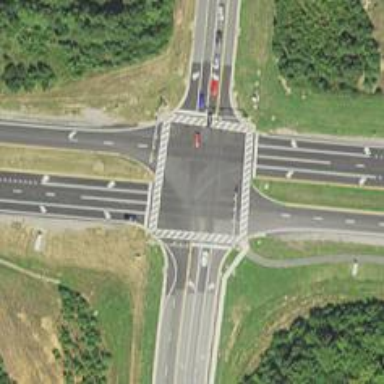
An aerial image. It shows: Crossing on cycleway.